Question: I've written a custom segue for my app that partially obscures the source view controller. The segue works fine, and I get the desired effect. When I press the button to unwind the segue back to the source controller, the app crashes. I put some log statements in various methods but nothing is called, so I think I've wired up the views wrong. Here's the segue code:
'''
- (void)perform {
NSLog(@"performing!");
UIView *sourceView = ((UIViewController *)self.sourceViewController).view;
UIView *destView = ((UIViewController *)self.destinationViewController).view;
UIViewController *sourceController = ((UIViewController *)self.sourceViewController);
if (!_rewinding) {
[sourceView.window insertSubview:destView aboveSubview:sourceView];
destView.center = CGPointMake(sourceView.frame.size.width * 1.5, sourceView.center.y);
}
CGPoint newSourceCenter = CGPointMake(sourceView.frame.origin.x - sourceView.frame.size.width * 0.4, sourceView.center.y);
CGPoint newDestCenter = CGPointMake(sourceView.center.x + sourceView.frame.size.width * 0.1, sourceView.center.y);
[UIView animateWithDuration:1.4
animations:^{
if (_rewinding) {
NSLog(@"rewind in segu");
destView.center = CGPointMake([UIScreen mainScreen].bounds.size.width/2, destView.center.y);
sourceView.center = CGPointMake([UIScreen mainScreen].bounds.size.width*1.5, sourceView.center.y);
destView.alpha = 1.0;
} else {
destView.center = newDestCenter;
sourceView.center = newSourceCenter;
sourceView.alpha = 0.5;
}
} completion:^(BOOL finished) {
if (_rewinding)
NSLog(@"completed animation");
}];
}
'''
A couple pictures to show what happens. On tapping a cell, the detail view slides left from the right off screen and the source view slides left as well.

I've tried using '[source presentViewController:dest]' but doing that removes the source view from the window. Since I'm partially obscuring the source, it has to stay on the screen after animation. What's the right way to set this up?
Edit:
With zombies enabled, I got this in the log. That corresponds to the destinationViewController. So it's clear it isn't being retained during the segue.
'''
[58880:c07] *** -[UIStoryboardUnwindSegueTemplate performSelector:withObject:withObject:]: message sent to deallocated instance 0x1f3c7fe0
'''
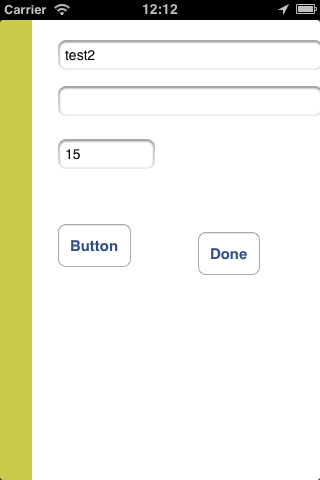
Answer: I'm going to answer this with what I ended up doing, but leave it open because I'm earnestly interested in a way to do a segue that leaves part of the original view on screen.
My quick solution was to just handle the animation all within the originating view controller. I think this covers all the memory related issue above, but it may not be correct so use at your own risk.
'''
- (void)showModalDetailView {
NSLog(@"show modal");
if (!self.detailViewController) {
self.detailViewController = (SegmentDetailViewController *)[[UIStoryboard storyboardWithName:@"MainStoryboard" bundle:nil] instantiateViewControllerWithIdentifier:@"segDetail"];
self.detailViewController.view.center = CGPointMake(self.view.frame.size.width * 1.5, self.view.center.y);
[self.view.superview addSubview:self.detailViewController.view];
self.detailViewController.delegate = self;
}
CGPoint newSourceCenter = CGPointMake(self.view.frame.origin.x - self.view.frame.size.width * 0.4, self.view.center.y);
CGPoint newDestCenter = CGPointMake(self.view.center.x + self.view.frame.size.width * 0.1, self.view.center.y);
[UIView animateWithDuration:1.4
animations:^{
if (self.shouldRewind) {
self.view.center = CGPointMake([UIScreen mainScreen].bounds.size.width/2, self.view.center.y);
self.detailViewController.view.center = CGPointMake([UIScreen mainScreen].bounds.size.width*1.5, self.detailViewController.view.center.y);
self.view.alpha = 1.0;
self.shouldRewind = NO;
self.detailViewController = nil;
} else {
self.detailViewController.view.center = newDestCenter;
self.view.center = newSourceCenter;
self.view.alpha = 0.5;
self.shouldRewind = YES;
}
} completion:^(BOOL finished) {
NSLog(@"animation complete");
}];
}
'''